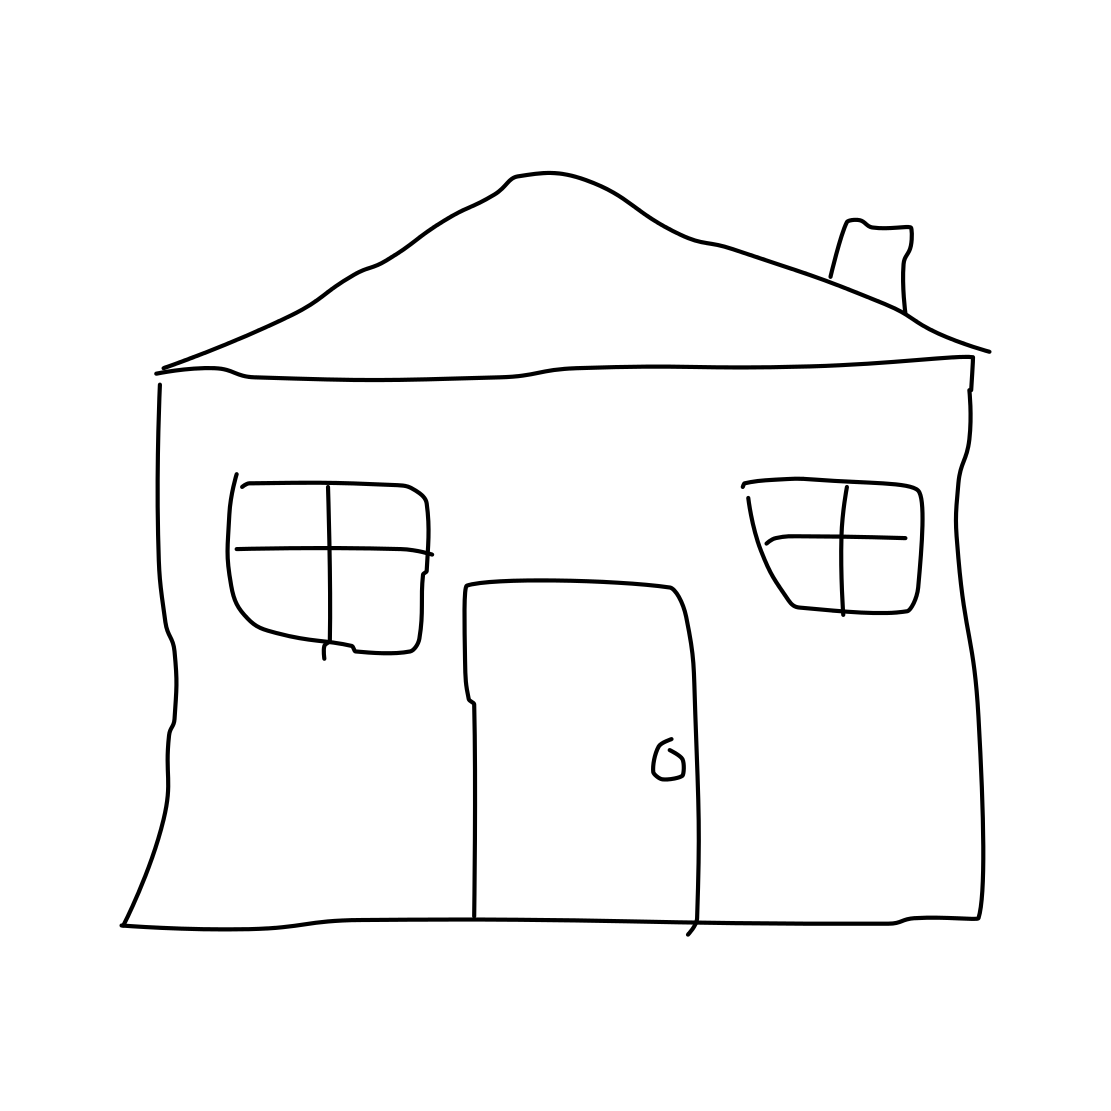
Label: house